Aerial crown-view tile of a tropical tree (Barro Colorado Island, Panama), acquired 20250414:
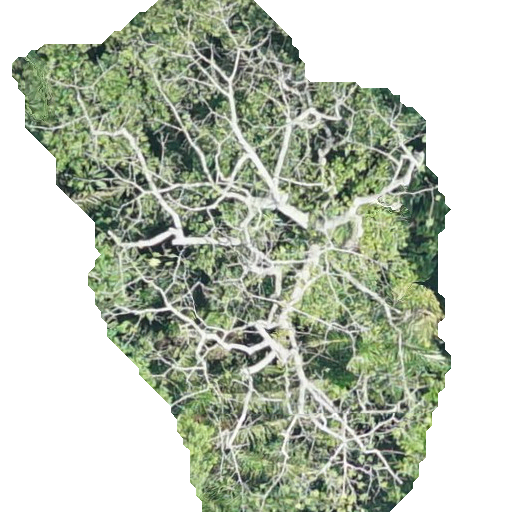
Species: Spondias radlkoferi
GBIF accepted scientific name: Spondias radlkoferi
Crown area: 234.563 m²